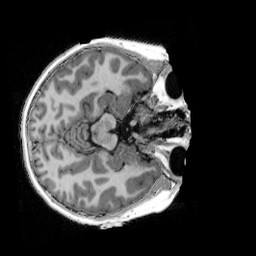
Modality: UNIT1_denoised
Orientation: axial
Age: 10
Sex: male
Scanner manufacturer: siemens
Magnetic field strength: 3 T
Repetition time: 4 s
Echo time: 0.00303 s